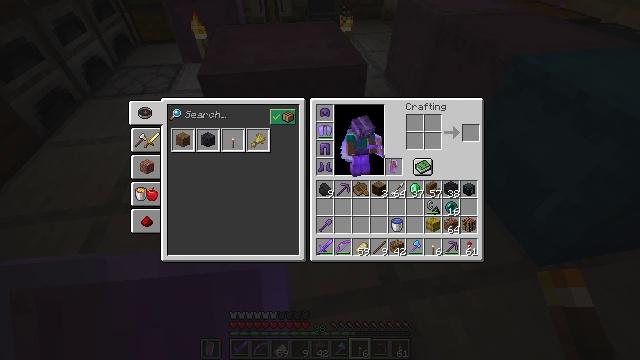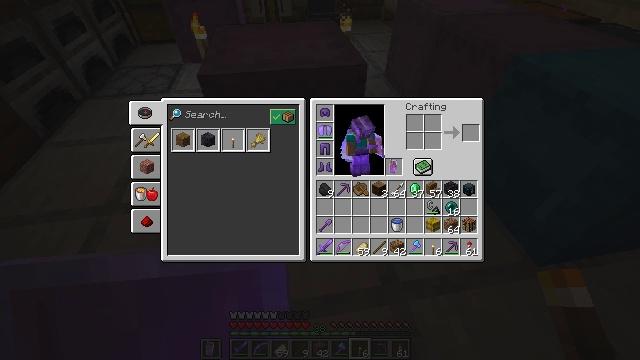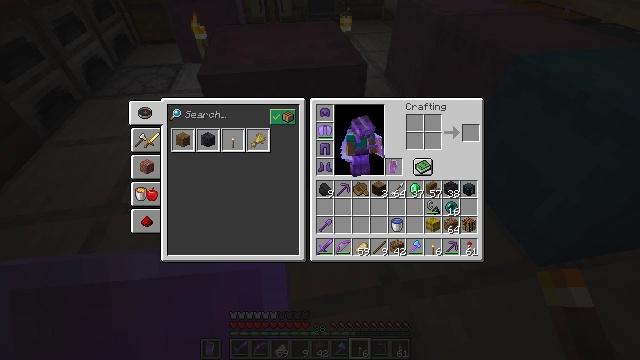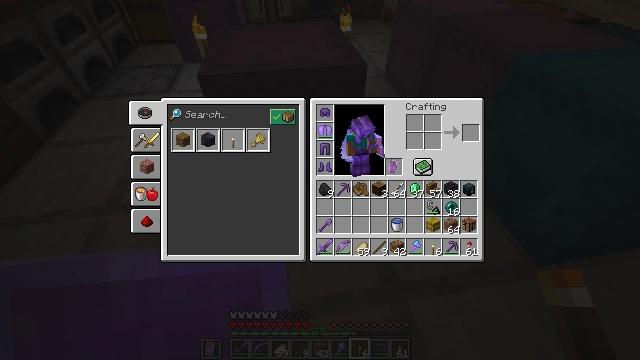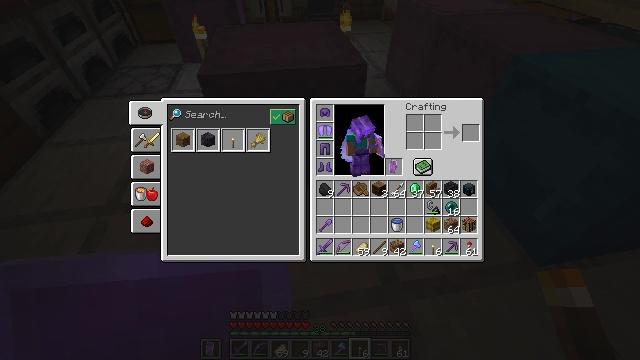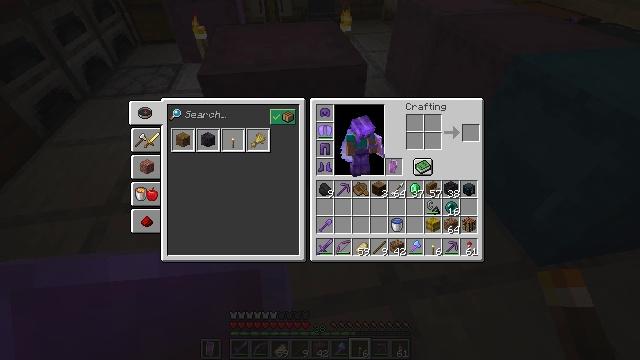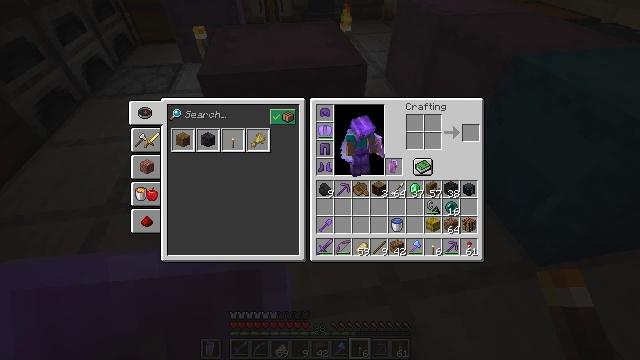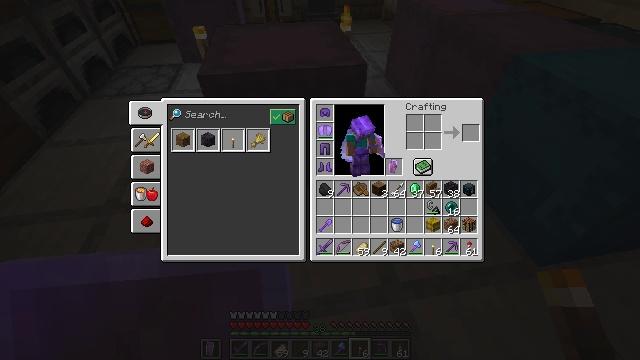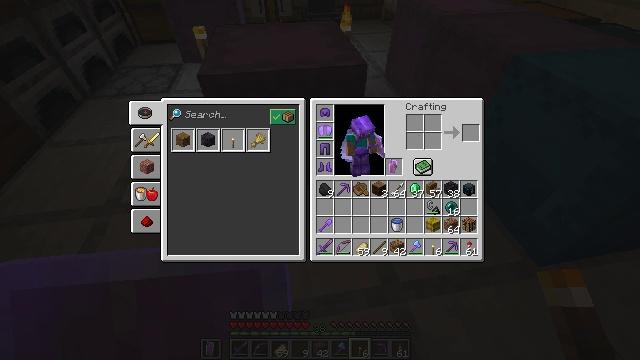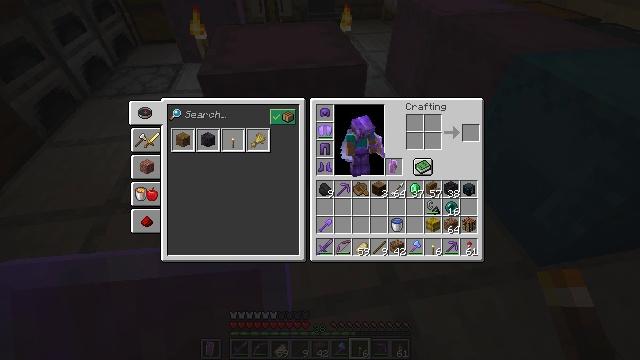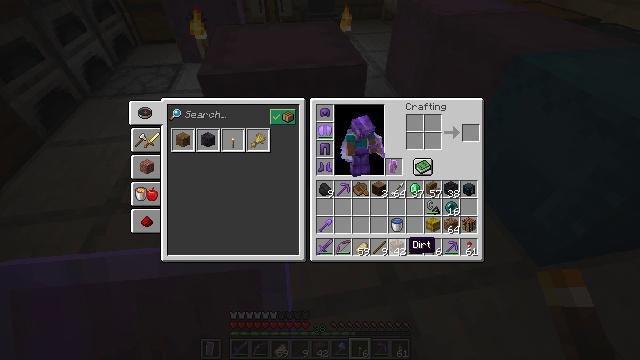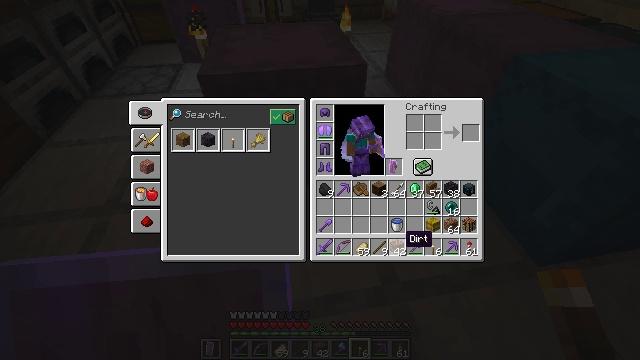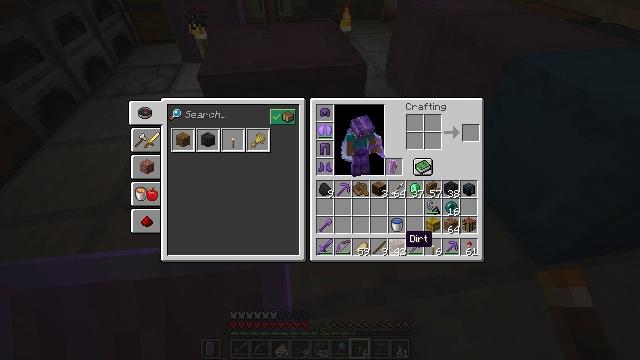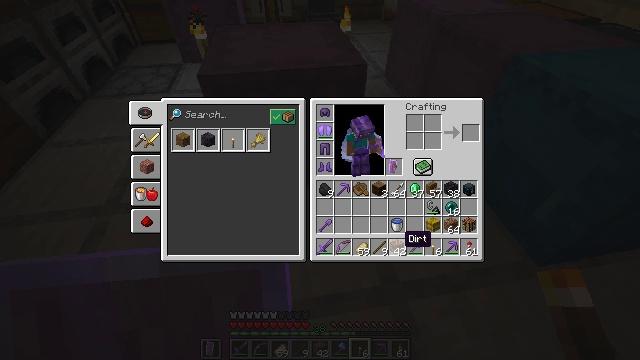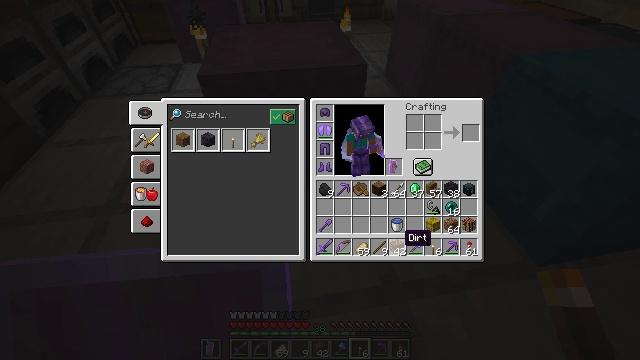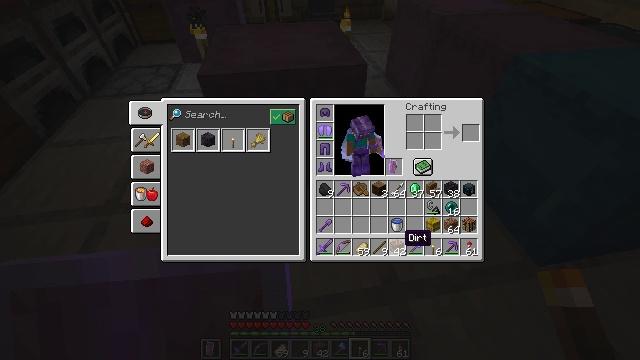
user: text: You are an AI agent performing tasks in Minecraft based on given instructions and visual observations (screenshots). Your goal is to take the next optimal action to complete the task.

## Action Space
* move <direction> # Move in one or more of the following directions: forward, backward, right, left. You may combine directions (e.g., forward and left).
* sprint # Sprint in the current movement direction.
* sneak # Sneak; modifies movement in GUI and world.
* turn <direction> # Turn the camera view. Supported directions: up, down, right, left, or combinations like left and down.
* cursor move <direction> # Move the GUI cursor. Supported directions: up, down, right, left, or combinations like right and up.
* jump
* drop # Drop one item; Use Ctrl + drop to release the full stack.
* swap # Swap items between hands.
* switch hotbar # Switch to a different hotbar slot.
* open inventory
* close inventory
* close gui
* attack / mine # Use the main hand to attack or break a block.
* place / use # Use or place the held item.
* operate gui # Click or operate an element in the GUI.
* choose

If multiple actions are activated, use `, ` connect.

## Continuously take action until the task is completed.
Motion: motion action
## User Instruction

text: Pick up the rail by attacking it.
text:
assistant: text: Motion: no_op
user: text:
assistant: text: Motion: no_op
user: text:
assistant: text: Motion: no_op
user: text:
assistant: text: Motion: no_op
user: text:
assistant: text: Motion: no_op
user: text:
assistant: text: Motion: no_op
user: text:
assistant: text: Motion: no_op
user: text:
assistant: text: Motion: no_op
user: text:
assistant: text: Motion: no_op
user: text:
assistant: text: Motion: no_op
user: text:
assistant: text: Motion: no_op
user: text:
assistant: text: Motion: no_op
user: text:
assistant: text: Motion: no_op
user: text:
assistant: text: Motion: sneak
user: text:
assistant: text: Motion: sneak
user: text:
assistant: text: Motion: sneak, attack / mine
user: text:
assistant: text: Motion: sneak, attack / mine
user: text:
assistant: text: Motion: sneak, attack / mine
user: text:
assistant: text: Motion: sneak
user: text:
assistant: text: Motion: no_op
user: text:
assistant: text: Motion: no_op
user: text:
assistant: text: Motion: no_op
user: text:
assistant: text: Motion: no_op
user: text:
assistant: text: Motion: no_op
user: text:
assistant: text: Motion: no_op
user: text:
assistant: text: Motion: no_op
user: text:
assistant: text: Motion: turn left and up
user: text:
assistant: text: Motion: move forward, turn left and up
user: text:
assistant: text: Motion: move forward, turn up
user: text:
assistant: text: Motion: move forward